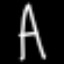
Label: The Eiffel Tower